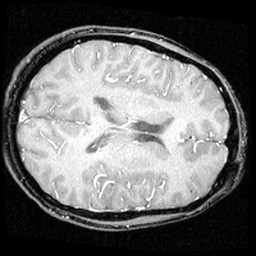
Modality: inplaneT1
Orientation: axial
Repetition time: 0.2 s
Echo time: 0.0036 s